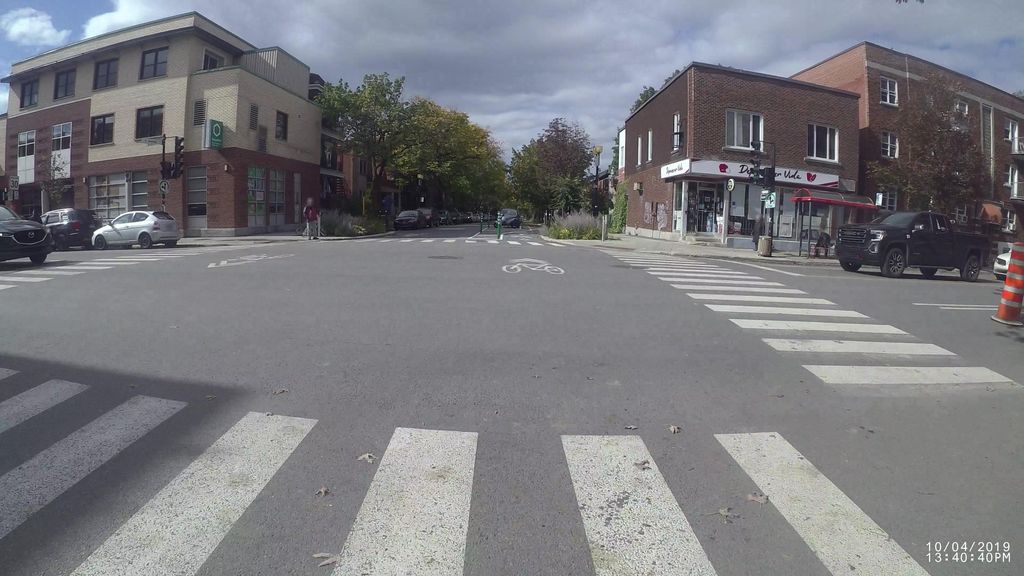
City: montreal